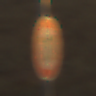
Verkehrszeichen: Geschwindigkeit120
Umgebung: Outdoor, Nature
Tageszeit: SunriseSunset
Wetter: Clear
Licht: Natural
Jahreszeit: NotSpecified
Kontrast: HighContrast